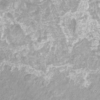
Label: not_dusty